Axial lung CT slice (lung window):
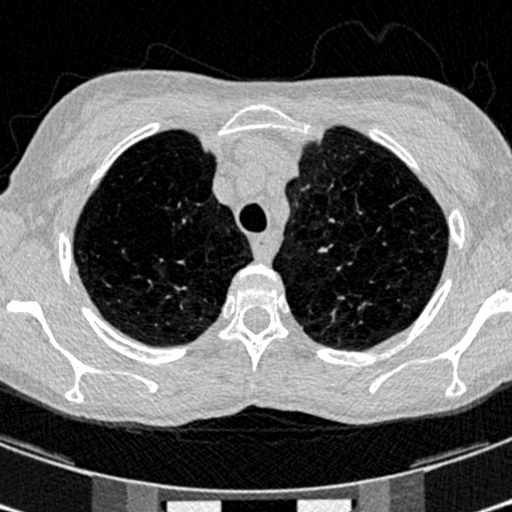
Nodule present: no